Question: I'm trying to re-size a div element while dragging from top right
or bottom left corners.
In order to calculate the new width and height, i need to know the other
two points on the rectangle
how can I get this values given only two point and the rotation degree?
please view the image I've added to fully understand this issue
plus, the div can be also rotated (centered origin)
-

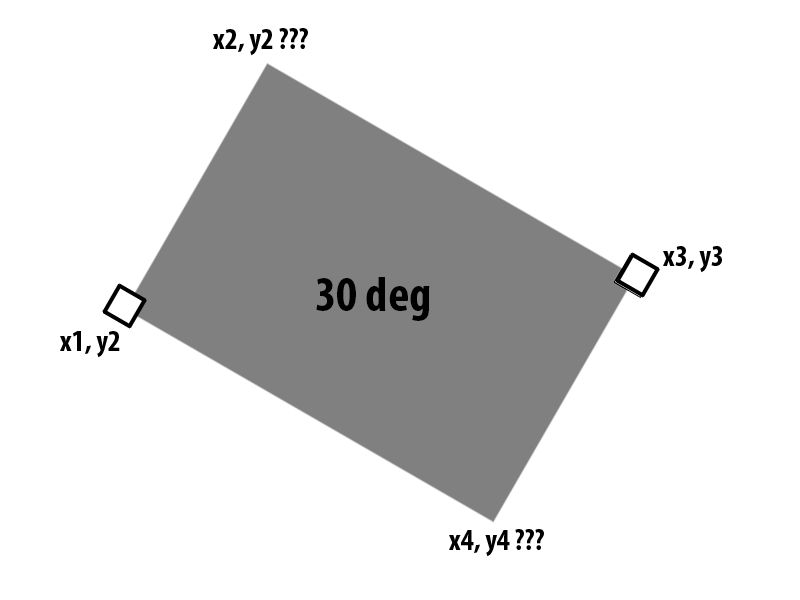
Answer: The (x1,y1)-(x3,y3) is essentially a rotated line representing the diagonal of the rectangle, so we can do:
- - -
# The essential code
'''
// find center point (origin) using linear interpolation
var mx = x1 + (x3 - x1) * 0.5,
my = y1 + (y3 - y1) * 0.5,
cos = Math.cos(-angle), sin = Math.sin(-angle);
// unrotate known points (using negative of known angle)
var x1u = cos * (x1-mx) - sin * (y1-my) + mx,
y1u = sin * (x1-mx) + cos * (y1-my) + my,
x3u = cos * (x3-mx) - sin * (y3-my) + mx,
y3u = sin * (x3-mx) + cos * (y3-my) + my;
// Get width and height:
var width = Math.abs(x3u - x1u),
height = Math.abs(y3u - y1u);
'''
To get the points for the missing corners, just rotate the new points made from a mix of the unrotated points:
'''
cos = Math.cos(angle);
sin = Math.sin(angle);
// Use known coordinates for the new points:
var x2u = x1u,
y2u = y3u,
x4u = x3u,
y4u = y1u;
// rotate new points using angle
var x2 = cos * (x2u-mx) - sin * (y2u-my) + mx,
y2 = sin * (x2u-mx) + cos * (y2u-my) + my,
x4 = cos * (x4u-mx) - sin * (y4u-my) + mx,
y4 = sin * (x4u-mx) + cos * (y4u-my) + my;
'''
## Demo with plotting
The demo will calculate the "missing" points, width and height, and show the result for each step. Input angle is to verify that it works regardless.
'''
var ctx = document.querySelector("canvas").getContext("2d");
ctx.fillStyle = "#e00";
document.querySelector("input").addEventListener("change", update);
function update() {
// Test rect: 50,25 - 350, 175, center: 200,200, W: 300, H: 150
// generate x1,y1 - x3,y3 known points so we have something to work with:
var value = typeof this.value !== "undefined" ? +this.value : 30,
angle = value * Math.PI / 180,
x1 = Math.cos(angle) * (50-200) - Math.sin(angle) * (275-200) + 200,
y1 = Math.sin(angle) * (50-200) + Math.cos(angle) * (275-200) + 200,
x3 = Math.cos(angle) * (350-200) - Math.sin(angle) * (125-200) + 200,
y3 = Math.sin(angle) * (350-200) + Math.cos(angle) * (125-200) + 200;
// Initial Visuals: rotated rect, known corner points
ctx.clearRect(0,0,400,400);
ctx.strokeStyle = "#000";
ctx.translate(200,200);
ctx.rotate(angle);
ctx.translate(-200,-200);
ctx.strokeRect(50, 125, 300, 150);
ctx.setTransform(1,0,0,1,0,0);
ctx.fillStyle = "#e00";
ctx.fillRect(x1-2, y1-2, 4, 4); ctx.fillText("x1,y1", x1+5, y1);
ctx.fillRect(x3-2, y3-2, 4, 4); ctx.fillText("x3,y3", x3+5, y3);
// Step 1: find center point (origin)
var mx = x1 + (x3 - x1) * 0.5,
my = y1 + (y3 - y1) * 0.5;
ctx.fillRect(mx-2, my-2, 4, 4); // draw center point
// unrotate known points (negative angle)
var x1u = Math.cos(-angle) * (x1-mx) - Math.sin(-angle) * (y1-my) + mx,
y1u = Math.sin(-angle) * (x1-mx) + Math.cos(-angle) * (y1-my) + my,
x3u = Math.cos(-angle) * (x3-mx) - Math.sin(-angle) * (y3-my) + mx,
y3u = Math.sin(-angle) * (x3-mx) + Math.cos(-angle) * (y3-my) + my;
ctx.fillStyle = "#00c";
ctx.fillRect(x1u-2, y1u-2, 4, 4); ctx.fillText("x1u,y1u", x1u+5, y1u-5);
ctx.fillRect(x3u-2, y3u-2, 4, 4); ctx.fillText("x3u,y3u", x3u+5, y3u);
// To get width and height:
var width = Math.abs(x3u - x1u),
height = Math.abs(y3u - y1u);
ctx.fillText("Size: " + ((width+0.5)|0) + " x " + ((height+0.5)|0), 0, 10);
// Mix known coordinates
var x2u = x1u, y2u = y3u,
x4u = x3u, y4u = y1u;
// show unrotated points
ctx.fillStyle = "#0c0";
ctx.fillRect(x2u-2, y2u-2, 4, 4); ctx.fillText("x2u,y2u", x2u+5, y2u-5);
ctx.fillRect(x4u-2, y4u-2, 4, 4); ctx.fillText("x4u,y4u", x4u+5, y4u);
// draw lines between unrotated points to show we have an actual rectangle
ctx.strokeStyle = "#777"; ctx.beginPath();
ctx.moveTo(x1u, y1u); ctx.lineTo(x2u, y2u);
ctx.lineTo(x3u, y3u); ctx.lineTo(x4u, y4u);
ctx.closePath(); ctx.stroke();
// rotate new points using angle
var x2 = Math.cos(angle) * (x2u-mx) - Math.sin(angle) * (y2u-my) + mx,
y2 = Math.sin(angle) * (x2u-mx) + Math.cos(angle) * (y2u-my) + my,
x4 = Math.cos(angle) * (x4u-mx) - Math.sin(angle) * (y4u-my) + mx,
y4 = Math.sin(angle) * (x4u-mx) + Math.cos(angle) * (y4u-my) + my;
// show new coordinates
ctx.fillStyle = "#f0f";
ctx.fillRect(x2-2, y2-2, 4, 4); ctx.fillText("x2,y2", x2+5, y2);
ctx.fillRect(x4-2, y4-2, 4, 4); ctx.fillText("x4,y4", x4+5, y4);
}
update();
'''
'''
<script src="https://cdn.rawgit.com/epistemex/slider-feedback/master/sliderfeedback.min.js"></script>
Angle: <input type=range min=0 max=360 value=30><br><canvas width=400 height=400></canvas>
'''